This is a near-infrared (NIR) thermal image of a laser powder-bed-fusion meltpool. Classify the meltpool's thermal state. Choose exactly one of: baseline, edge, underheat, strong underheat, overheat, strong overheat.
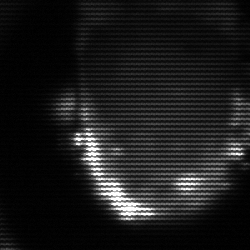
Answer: baseline